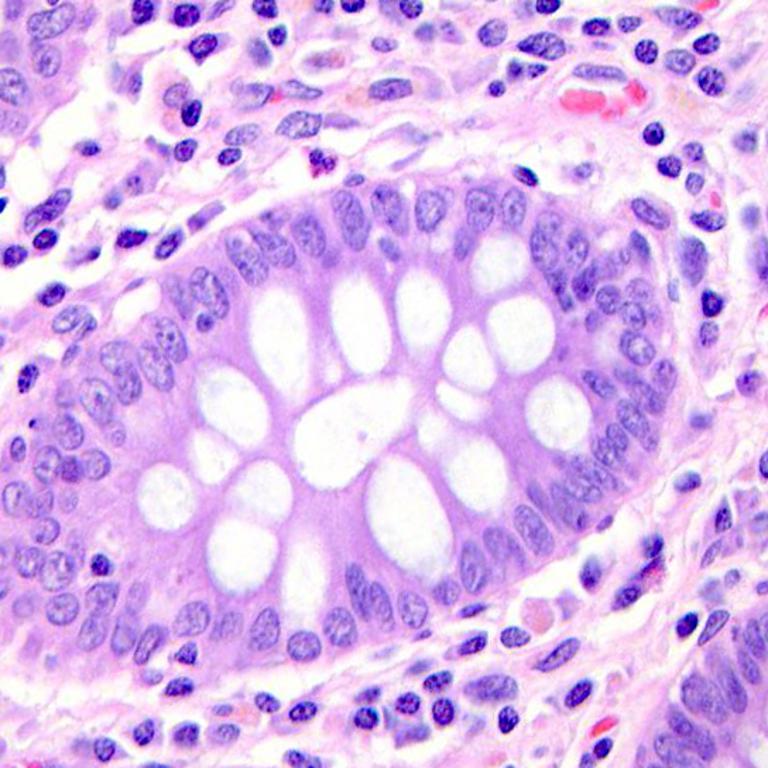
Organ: colon
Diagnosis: benign